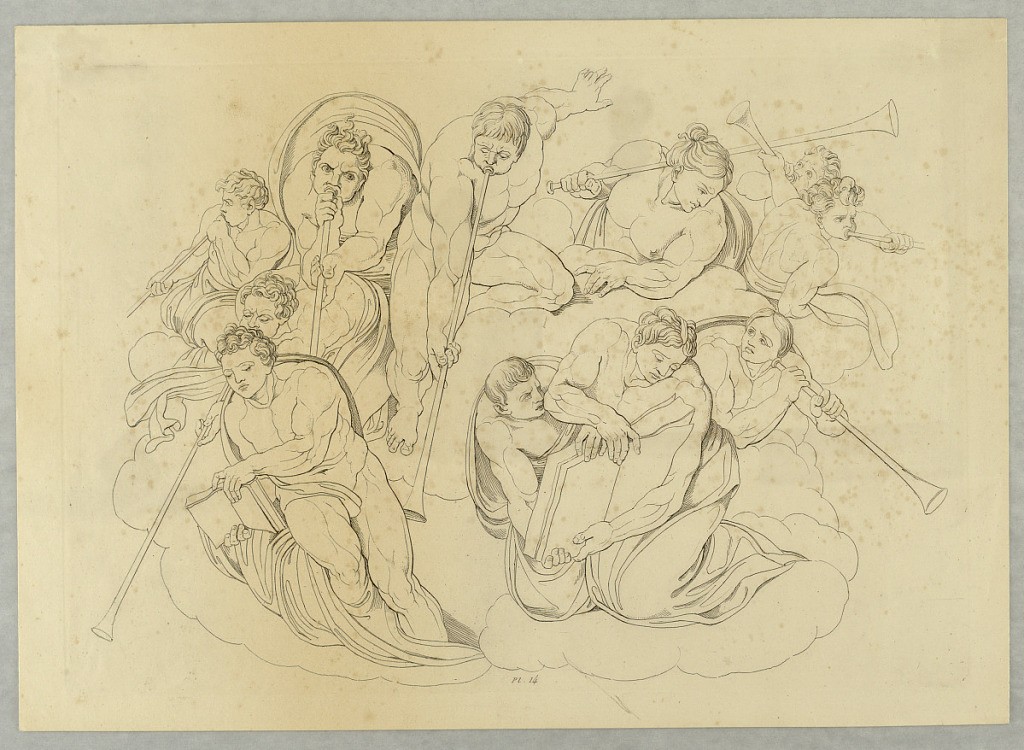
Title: Plate, from Le Jugement Universal
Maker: Tommaso Piroli, Italian, 1752 - 1824
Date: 1808
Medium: Etching on paper
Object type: Print
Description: Plate 14